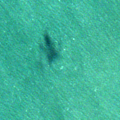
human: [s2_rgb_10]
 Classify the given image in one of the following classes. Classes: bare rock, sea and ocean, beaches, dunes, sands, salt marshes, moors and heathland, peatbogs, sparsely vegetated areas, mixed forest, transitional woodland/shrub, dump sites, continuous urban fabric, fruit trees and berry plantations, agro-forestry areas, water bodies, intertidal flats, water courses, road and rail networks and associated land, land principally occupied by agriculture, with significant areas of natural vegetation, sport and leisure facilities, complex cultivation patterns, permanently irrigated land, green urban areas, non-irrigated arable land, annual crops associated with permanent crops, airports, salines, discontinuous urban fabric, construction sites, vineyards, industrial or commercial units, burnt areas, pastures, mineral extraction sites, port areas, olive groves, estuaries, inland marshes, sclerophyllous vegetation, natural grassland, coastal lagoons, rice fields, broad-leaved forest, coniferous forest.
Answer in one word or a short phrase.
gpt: sea and ocean